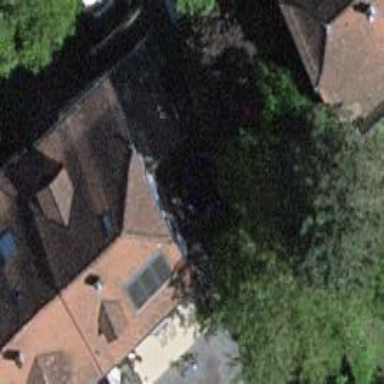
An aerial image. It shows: Terrace building.